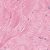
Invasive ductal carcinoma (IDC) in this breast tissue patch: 0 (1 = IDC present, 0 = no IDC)